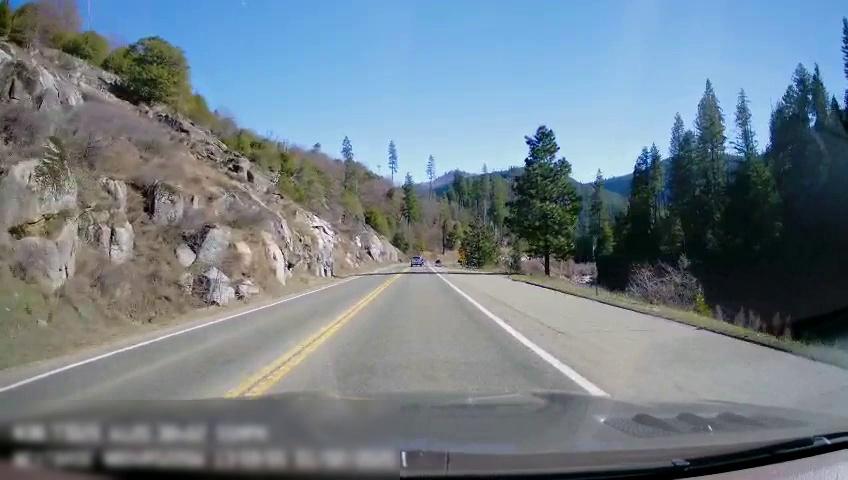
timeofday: Day
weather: Sunny
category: Drivable Space
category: Drivable Space
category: Vehicles | Truck
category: Lanes | Opposite Lane
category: Lanes | Current Lane
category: Lanes | Opposite Lane
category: Lanes | Current Lane